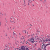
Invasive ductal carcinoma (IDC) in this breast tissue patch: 0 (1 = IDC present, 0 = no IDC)